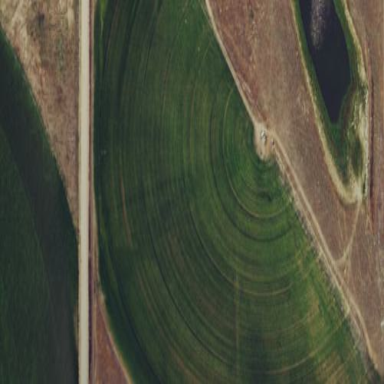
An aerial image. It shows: Farmland with pivot irrigation system.